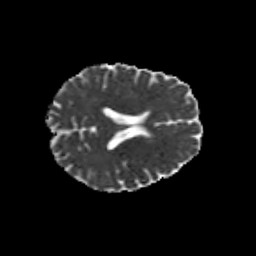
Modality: MD
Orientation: axial
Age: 26
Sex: male
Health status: healthy
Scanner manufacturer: siemens
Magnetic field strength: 3 T
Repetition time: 10.8 s
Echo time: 0.082 s